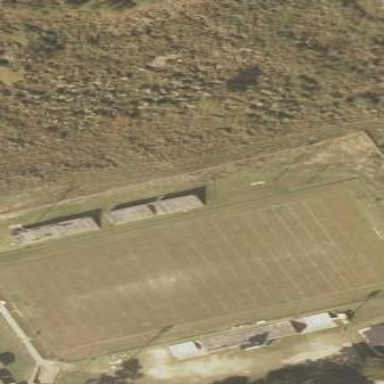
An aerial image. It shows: American football pitch for leisure and sport activities.